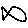
Label: fish